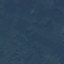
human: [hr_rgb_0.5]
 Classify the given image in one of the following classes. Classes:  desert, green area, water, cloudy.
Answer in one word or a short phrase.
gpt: green area